Interaction volume radius: 5 \u00c5
Interaction volume height: 20 \u00c5
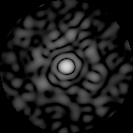
Disorder parameter: 0.8843